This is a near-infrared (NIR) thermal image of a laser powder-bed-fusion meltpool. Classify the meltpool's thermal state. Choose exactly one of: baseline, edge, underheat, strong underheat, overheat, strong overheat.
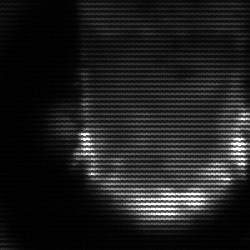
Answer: baseline